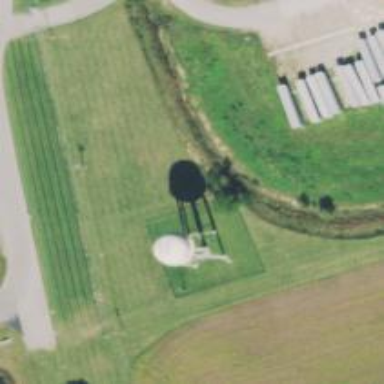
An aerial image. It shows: Water tower that is man-made.